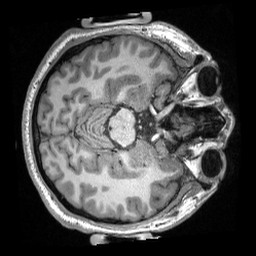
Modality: T1w
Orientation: axial
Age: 21
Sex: male
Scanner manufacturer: siemens
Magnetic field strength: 3 T
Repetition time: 2.3 s
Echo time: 0.00308 s